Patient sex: M
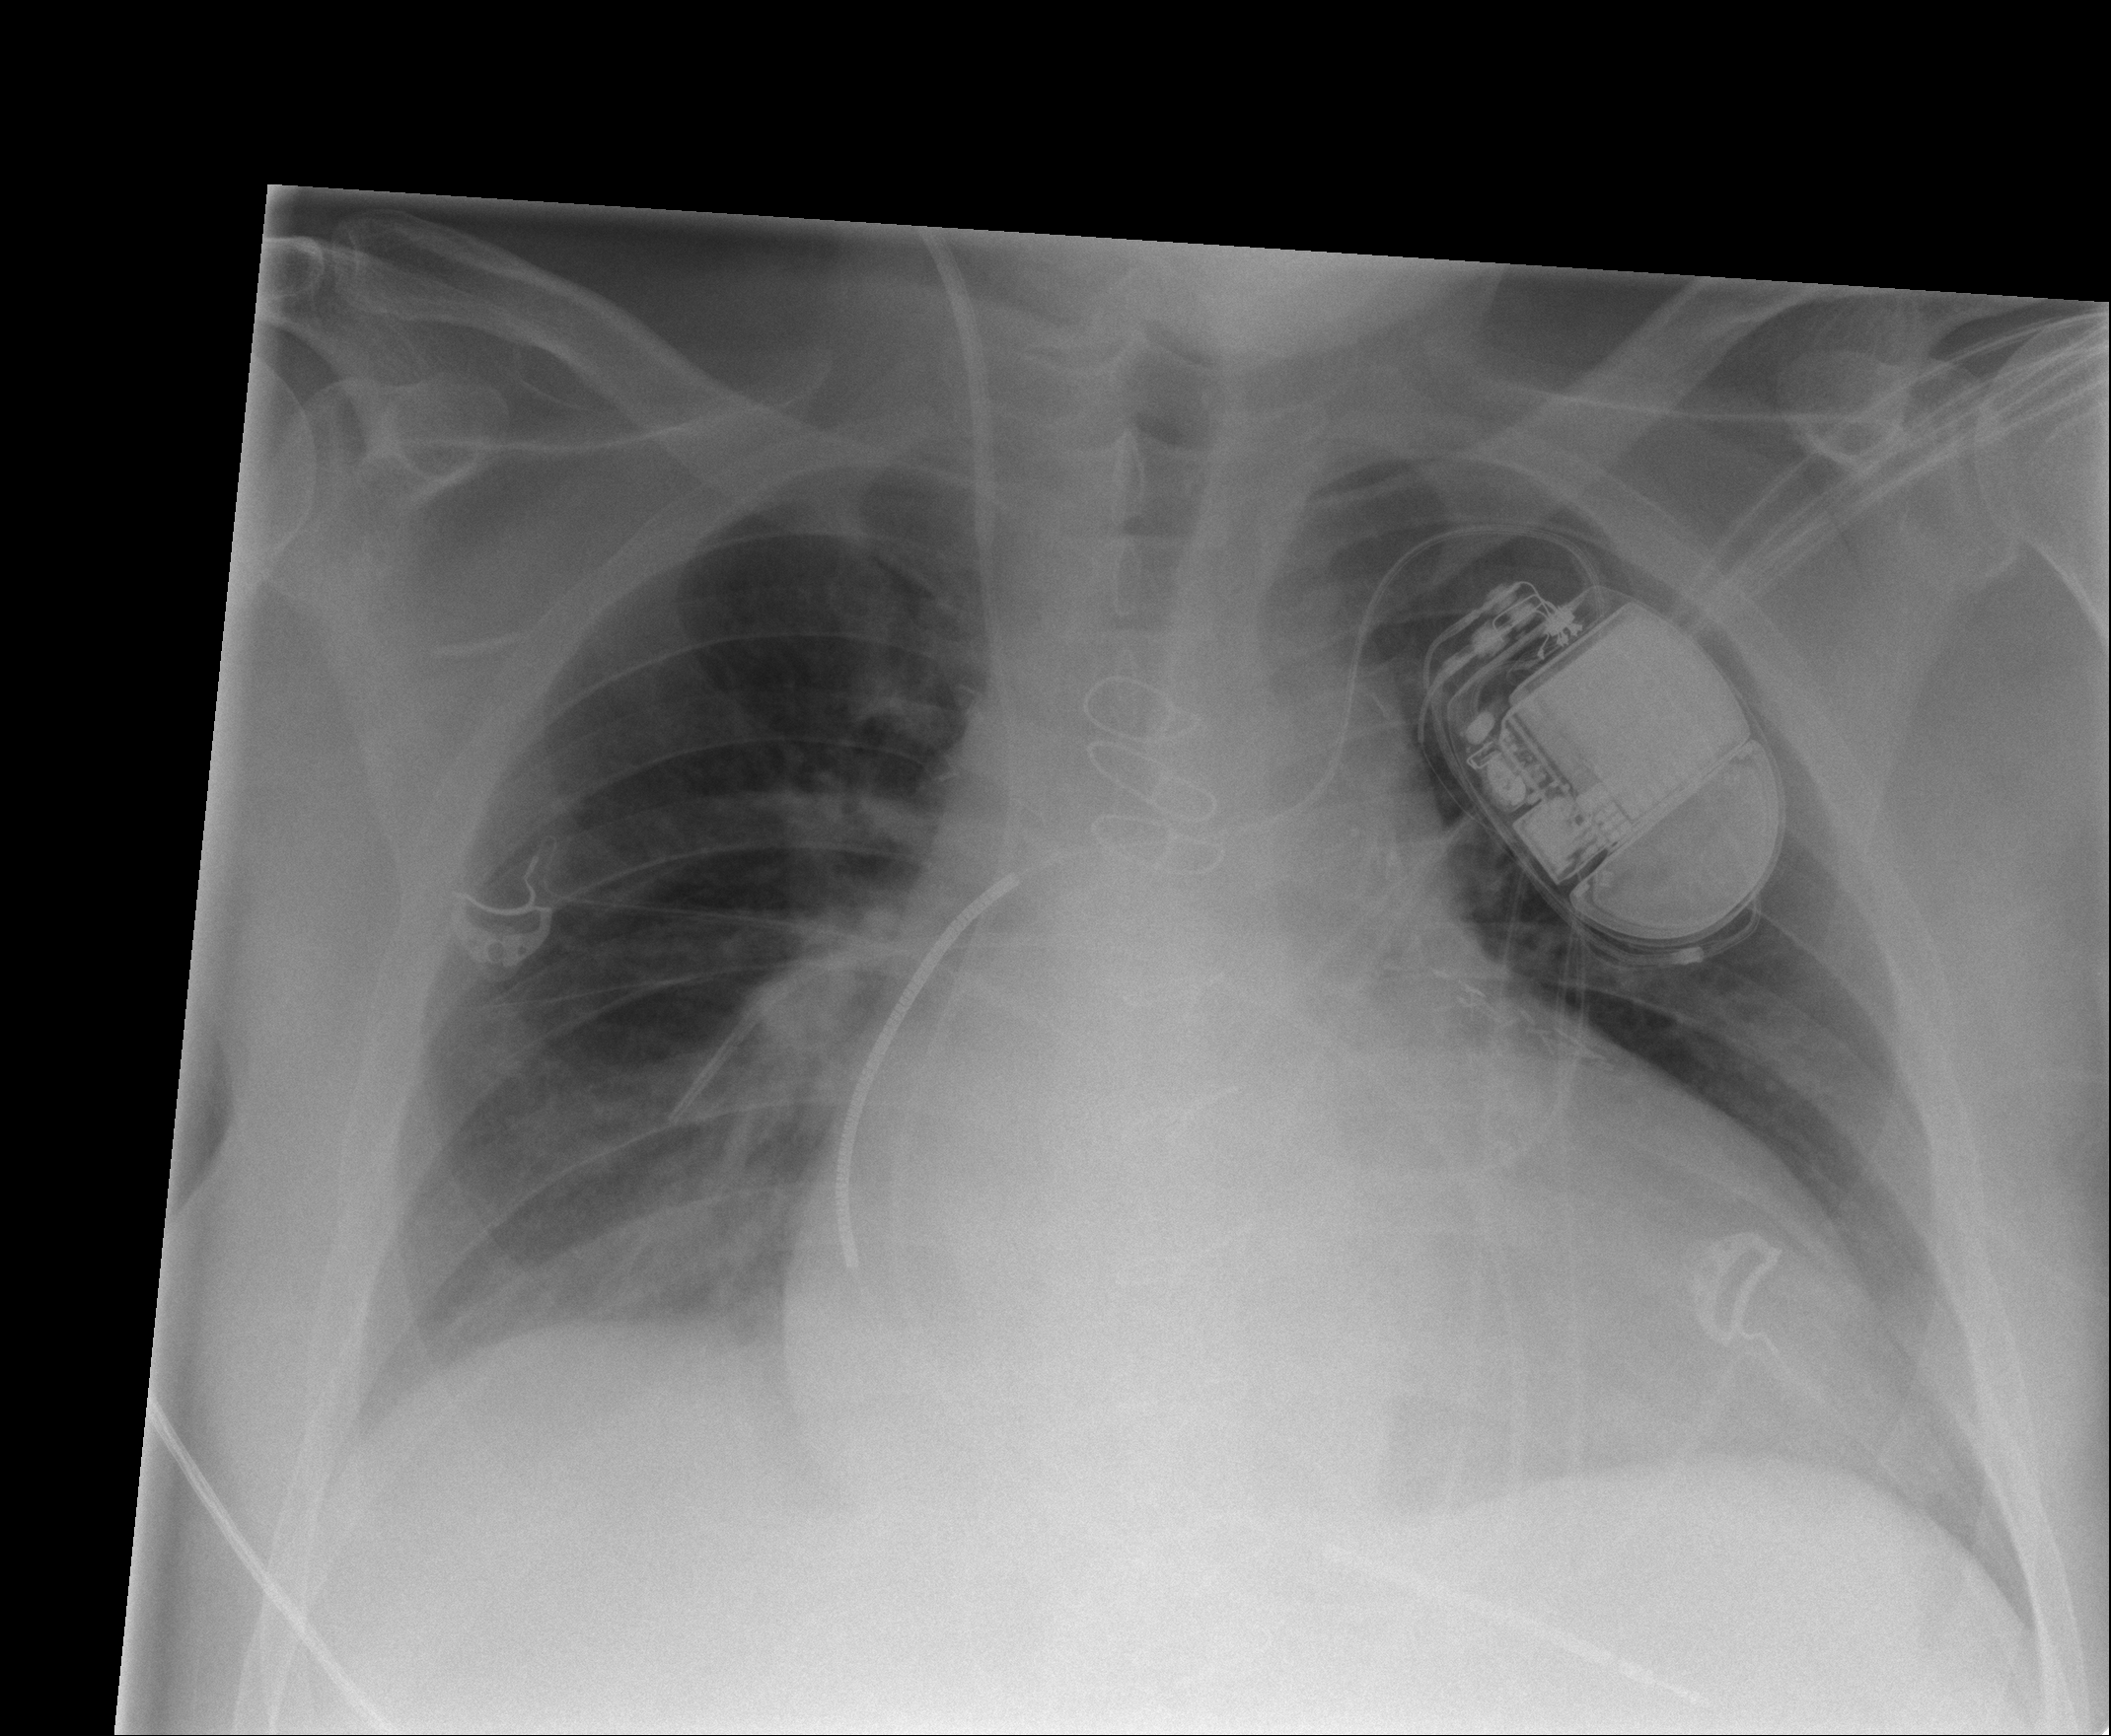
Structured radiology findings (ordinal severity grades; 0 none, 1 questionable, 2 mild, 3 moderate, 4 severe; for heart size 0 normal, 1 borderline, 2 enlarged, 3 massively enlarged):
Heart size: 3
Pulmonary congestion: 0
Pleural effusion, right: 0
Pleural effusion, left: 0
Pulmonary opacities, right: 0
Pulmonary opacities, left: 0
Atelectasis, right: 2
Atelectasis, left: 0